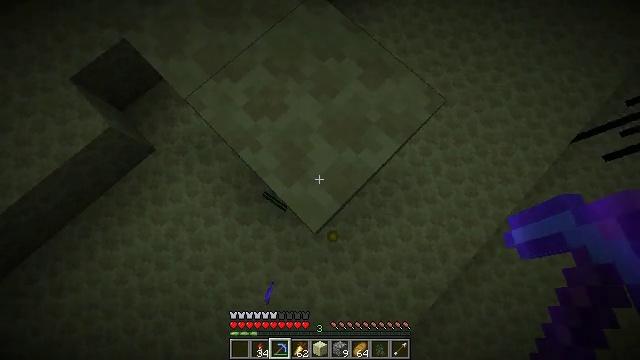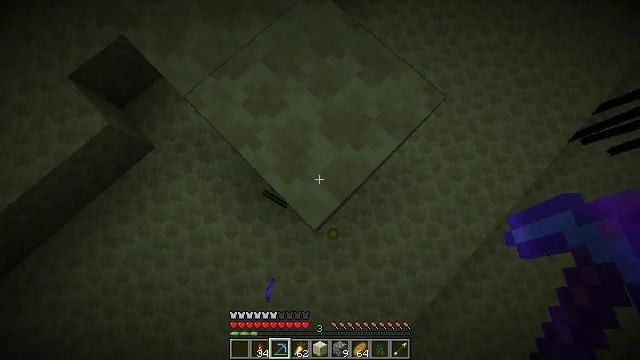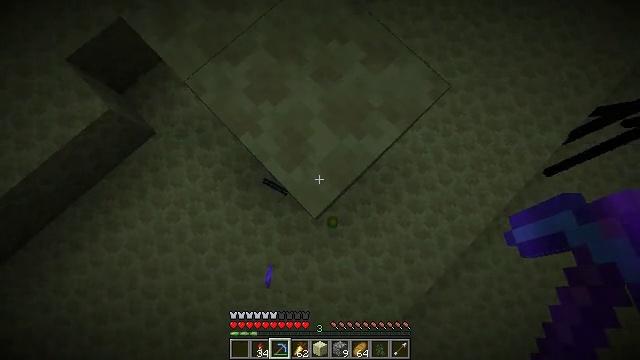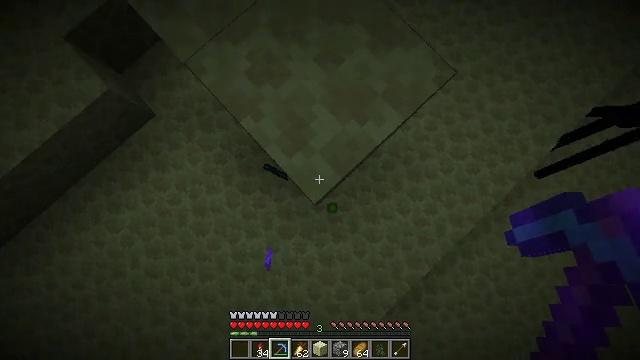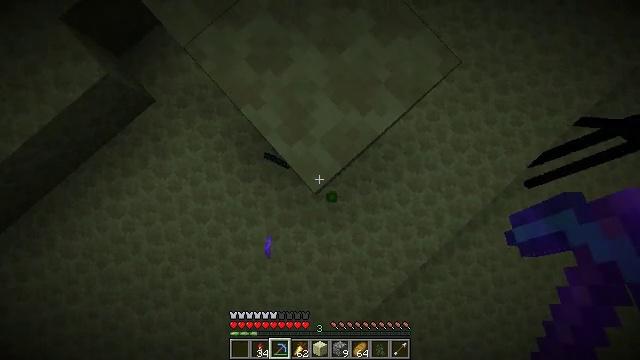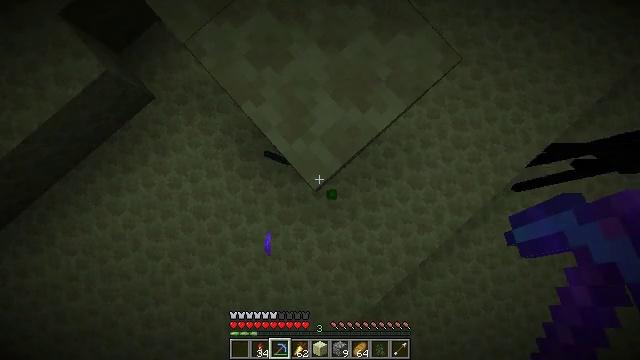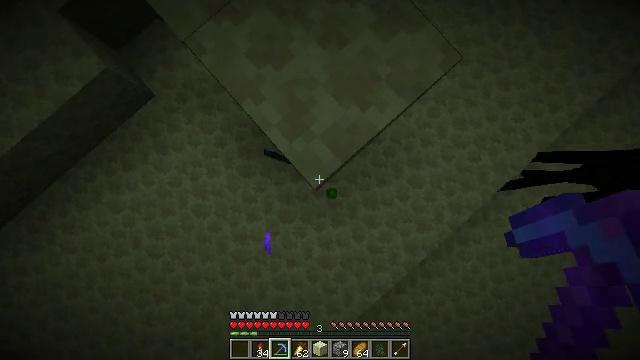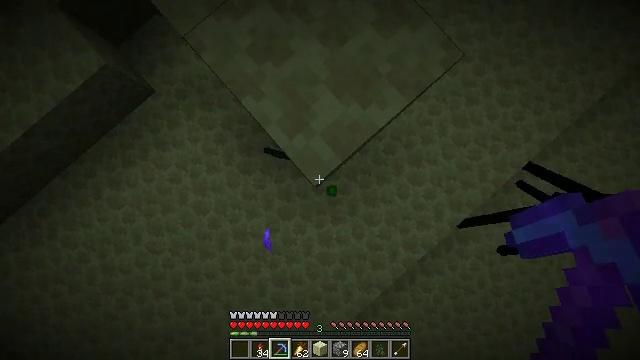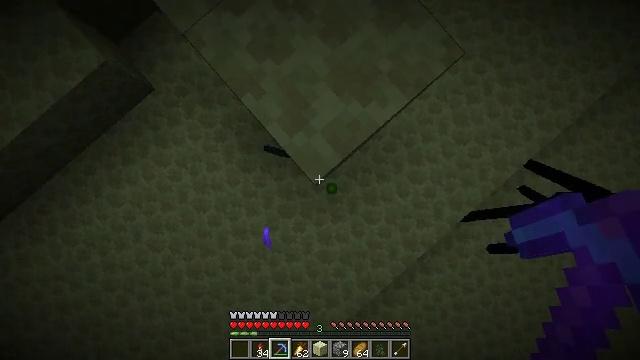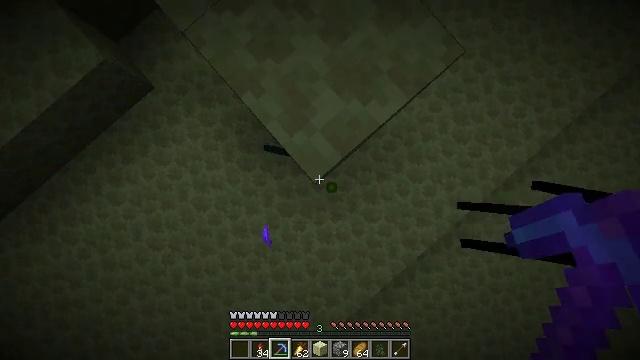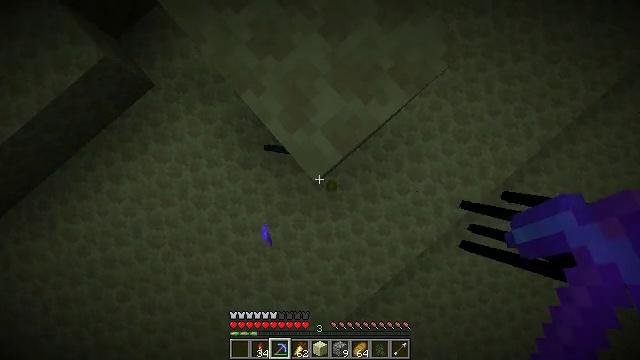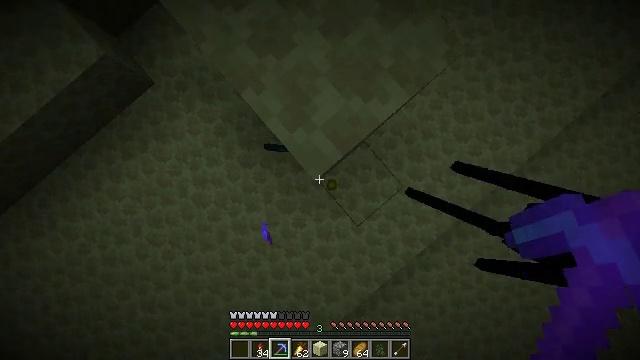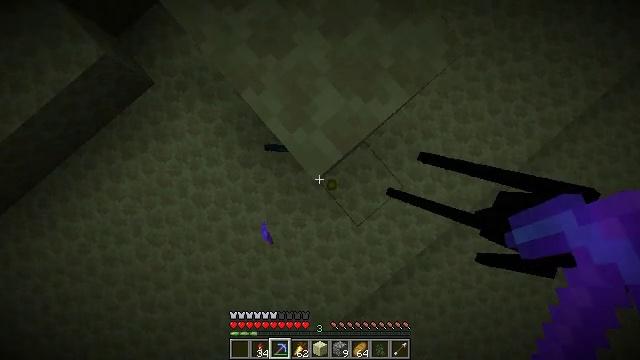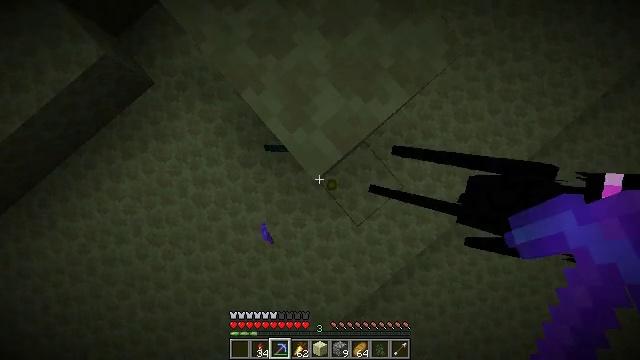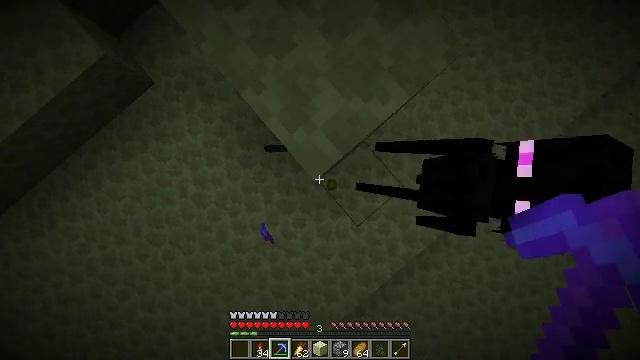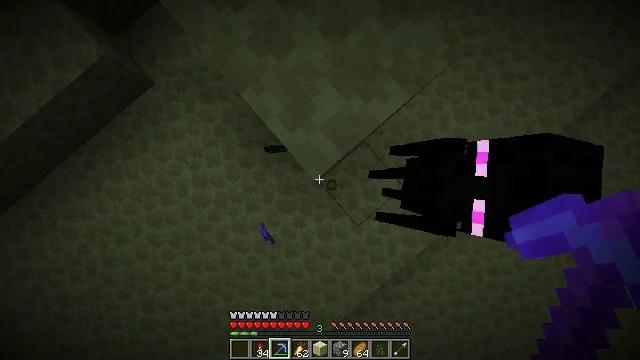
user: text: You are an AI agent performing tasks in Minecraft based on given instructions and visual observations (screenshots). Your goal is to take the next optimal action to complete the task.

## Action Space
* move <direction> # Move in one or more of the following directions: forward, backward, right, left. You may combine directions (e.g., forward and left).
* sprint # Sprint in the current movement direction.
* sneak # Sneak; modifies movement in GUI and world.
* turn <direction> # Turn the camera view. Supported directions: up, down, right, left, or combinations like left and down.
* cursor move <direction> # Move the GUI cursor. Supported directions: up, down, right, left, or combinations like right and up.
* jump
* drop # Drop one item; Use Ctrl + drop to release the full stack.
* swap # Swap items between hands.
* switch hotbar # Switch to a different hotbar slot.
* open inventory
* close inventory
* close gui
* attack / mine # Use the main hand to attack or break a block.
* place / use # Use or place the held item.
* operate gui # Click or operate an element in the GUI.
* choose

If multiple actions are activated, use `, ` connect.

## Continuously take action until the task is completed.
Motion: motion action
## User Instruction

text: Defeat an enderman.
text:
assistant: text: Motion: sneak
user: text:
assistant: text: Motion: sneak, turn down
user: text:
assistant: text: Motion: sneak, turn left and down
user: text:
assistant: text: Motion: sneak, turn down
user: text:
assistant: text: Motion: sneak
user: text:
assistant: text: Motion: sneak
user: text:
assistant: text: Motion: sneak
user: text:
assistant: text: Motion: sneak
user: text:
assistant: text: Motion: sneak
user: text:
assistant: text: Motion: sneak
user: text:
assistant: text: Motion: sneak
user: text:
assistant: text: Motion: sneak
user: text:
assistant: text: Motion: sneak
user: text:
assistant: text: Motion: sneak
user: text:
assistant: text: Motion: sneak
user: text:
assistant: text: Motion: sneak
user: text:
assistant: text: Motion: sneak, turn left and up
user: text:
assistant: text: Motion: sneak
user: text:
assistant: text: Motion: sneak
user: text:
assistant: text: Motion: sneak
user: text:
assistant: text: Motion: sneak
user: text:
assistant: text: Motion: sneak
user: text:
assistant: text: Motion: sneak
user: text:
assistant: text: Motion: sneak
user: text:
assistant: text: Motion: sneak
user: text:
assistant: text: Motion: sneak, jump
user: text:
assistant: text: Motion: sneak, jump
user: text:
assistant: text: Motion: sneak, jump
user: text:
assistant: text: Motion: sneak, jump
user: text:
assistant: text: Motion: sneak, jump